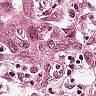
Metastatic tissue present: yes